Interaction volume radius: 5 \u00c5
Interaction volume height: 25 \u00c5
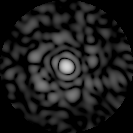
Disorder parameter: 0.8287